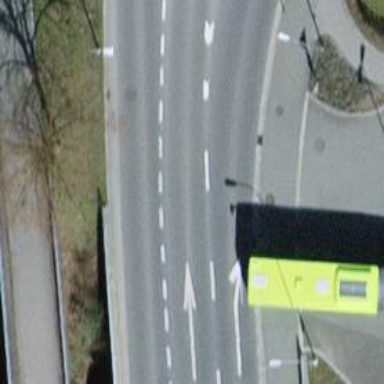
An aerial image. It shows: Secondary road with separate asphalt sidewalk.